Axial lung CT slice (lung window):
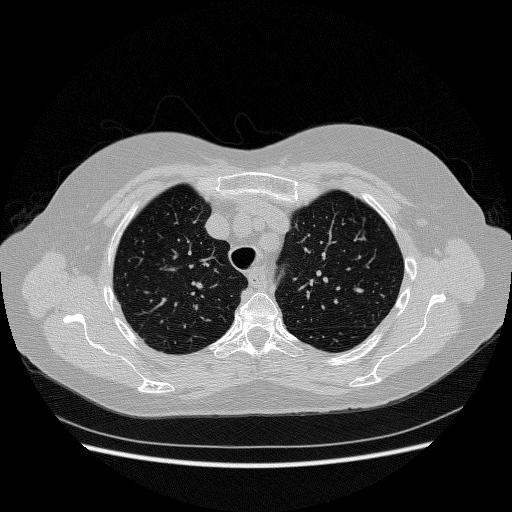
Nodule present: no